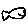
Label: fish